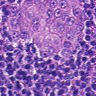
Metastatic tissue present: yes